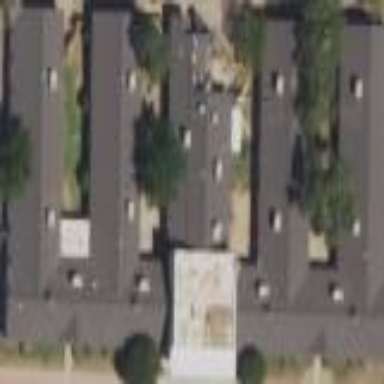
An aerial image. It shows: Nursing home building.